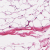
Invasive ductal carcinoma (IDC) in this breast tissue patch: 0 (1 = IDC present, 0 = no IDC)